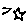
Label: star